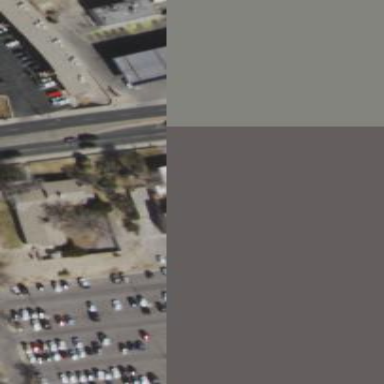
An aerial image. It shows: Parking area.